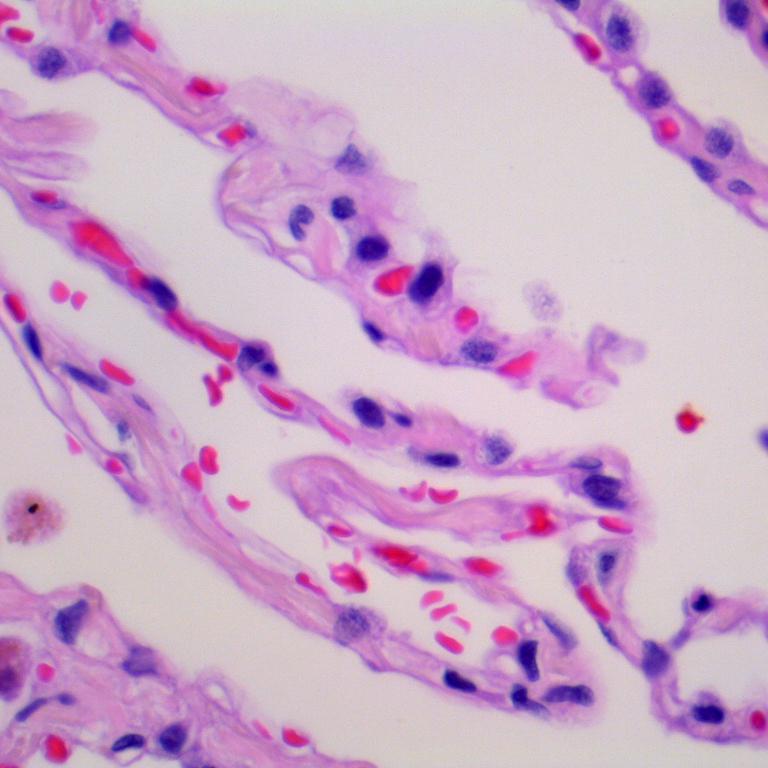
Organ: lung
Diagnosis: benign